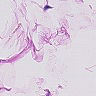
Metastatic tissue present: no